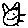
Label: cat